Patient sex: M
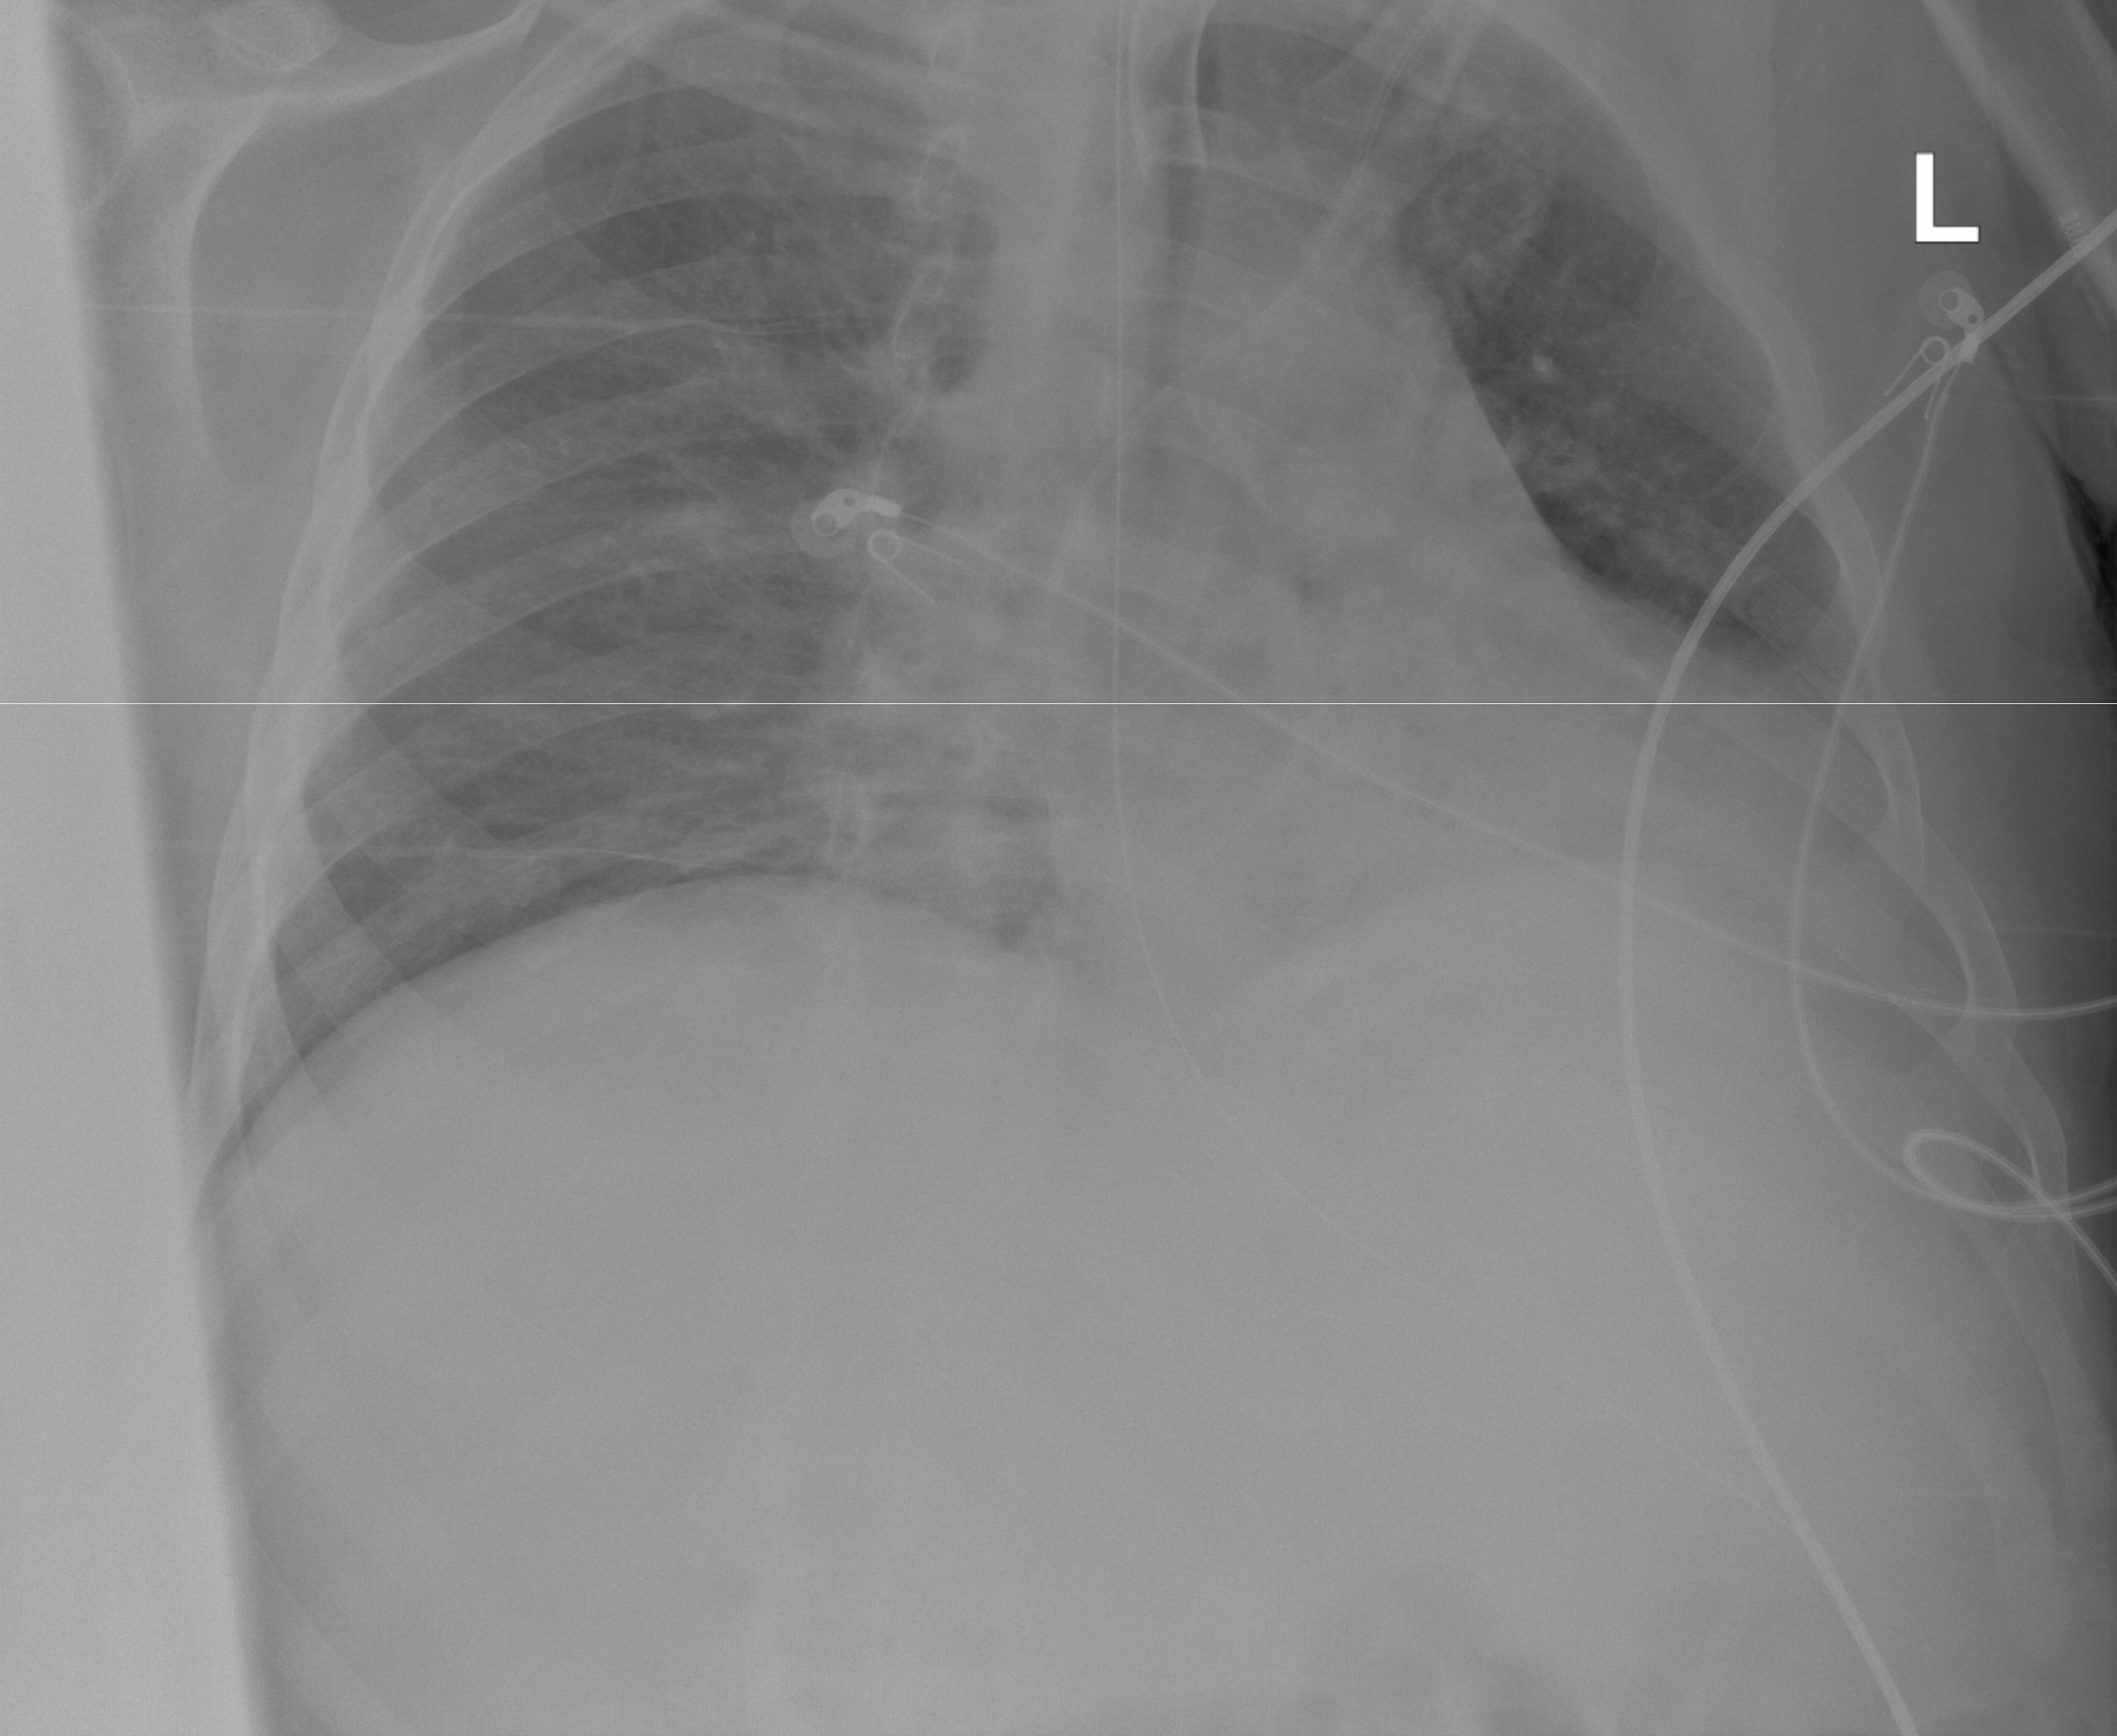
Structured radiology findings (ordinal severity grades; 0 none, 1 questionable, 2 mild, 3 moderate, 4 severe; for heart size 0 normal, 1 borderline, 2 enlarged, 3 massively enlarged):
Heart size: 1
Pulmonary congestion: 2
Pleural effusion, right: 0
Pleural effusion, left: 2
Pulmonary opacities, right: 2
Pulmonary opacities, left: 0
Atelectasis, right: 2
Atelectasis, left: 0